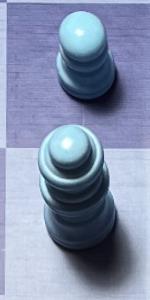
Label: Queen_White